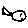
Label: fish